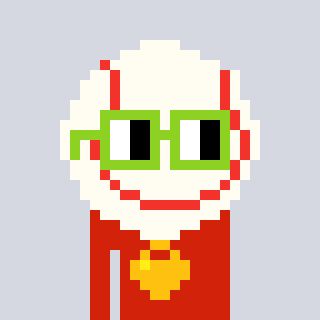
a pixel art character with square light green glasses, a baseball ball-shaped head and a red-colored body on a cool background